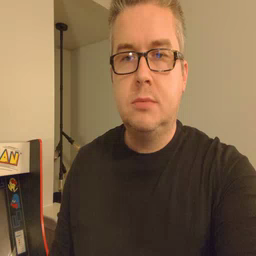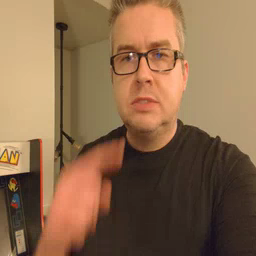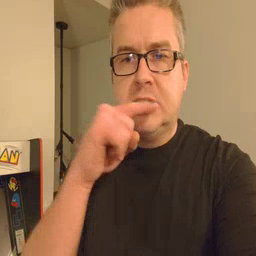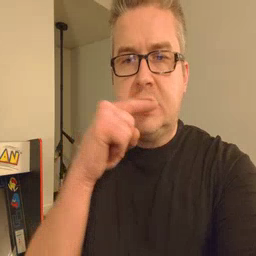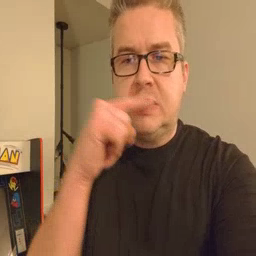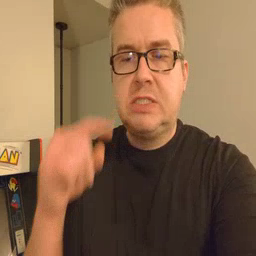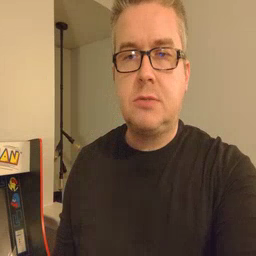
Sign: toothbrush